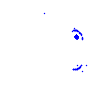
Particle: pion